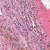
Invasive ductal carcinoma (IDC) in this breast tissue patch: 0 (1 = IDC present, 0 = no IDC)